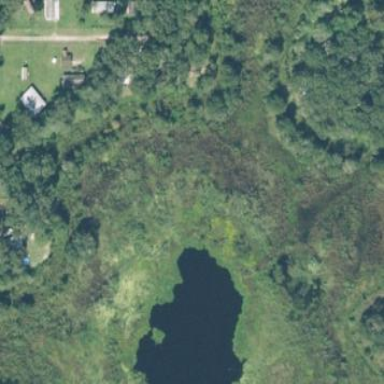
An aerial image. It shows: Marshy wetland area.